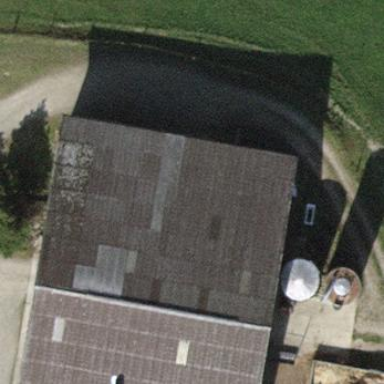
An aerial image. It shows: Farm auxiliary building with gabled roof.